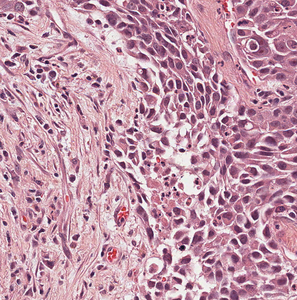
Tumor epithelial tissue: yes
Tumor-associated stroma tissue: yes
Normal tissue: no